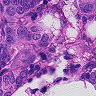
Metastatic tissue present: yes